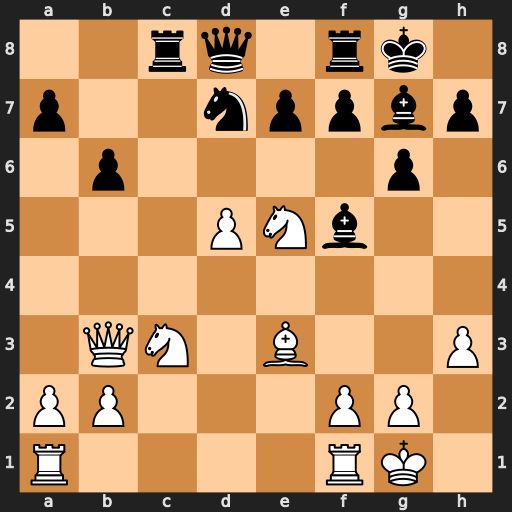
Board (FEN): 2rq1rk1/p2nppbp/1p4p1/3PNb2/8/1QN1B2P/PP3PP1/R4RK1
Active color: w
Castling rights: -
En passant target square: -
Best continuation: Nc6 Rxc6 dxc6